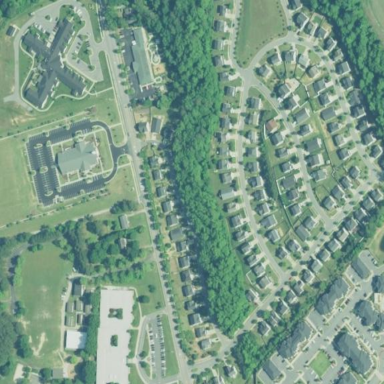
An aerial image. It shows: Residential neighbourhood.